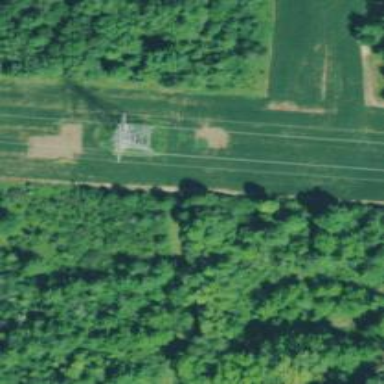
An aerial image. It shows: Lattice structure tower used for power transmission.